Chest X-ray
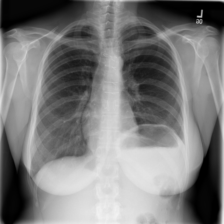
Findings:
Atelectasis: negative
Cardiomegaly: negative
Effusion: negative
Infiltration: negative
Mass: negative
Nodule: negative
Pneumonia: negative
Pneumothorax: negative
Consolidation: negative
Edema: negative
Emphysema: negative
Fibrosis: positive
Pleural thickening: negative
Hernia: negative